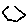
Label: hexagon